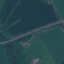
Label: Highway